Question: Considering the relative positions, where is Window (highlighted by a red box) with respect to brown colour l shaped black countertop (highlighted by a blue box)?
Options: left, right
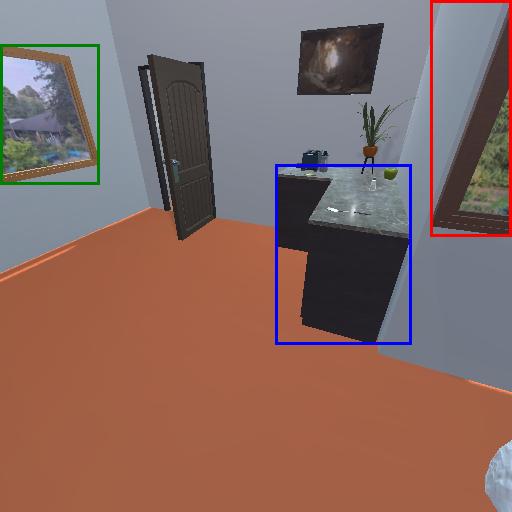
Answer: left